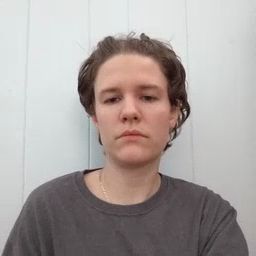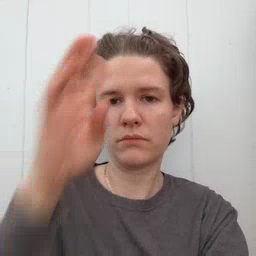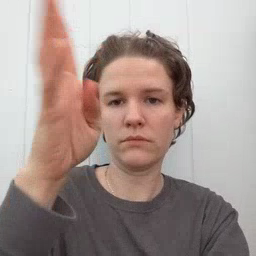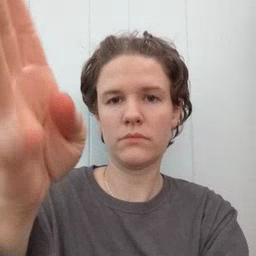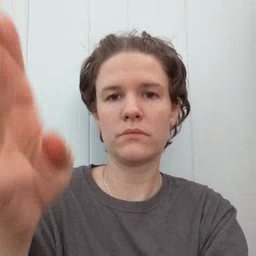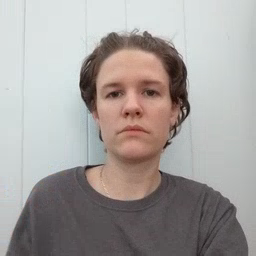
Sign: pretend